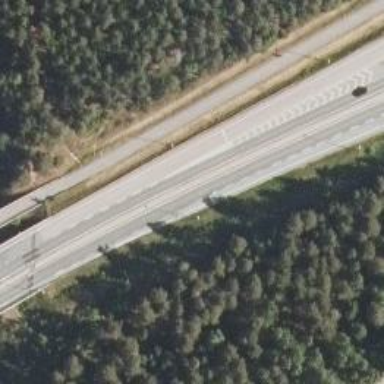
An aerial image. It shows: Trunk link highway.